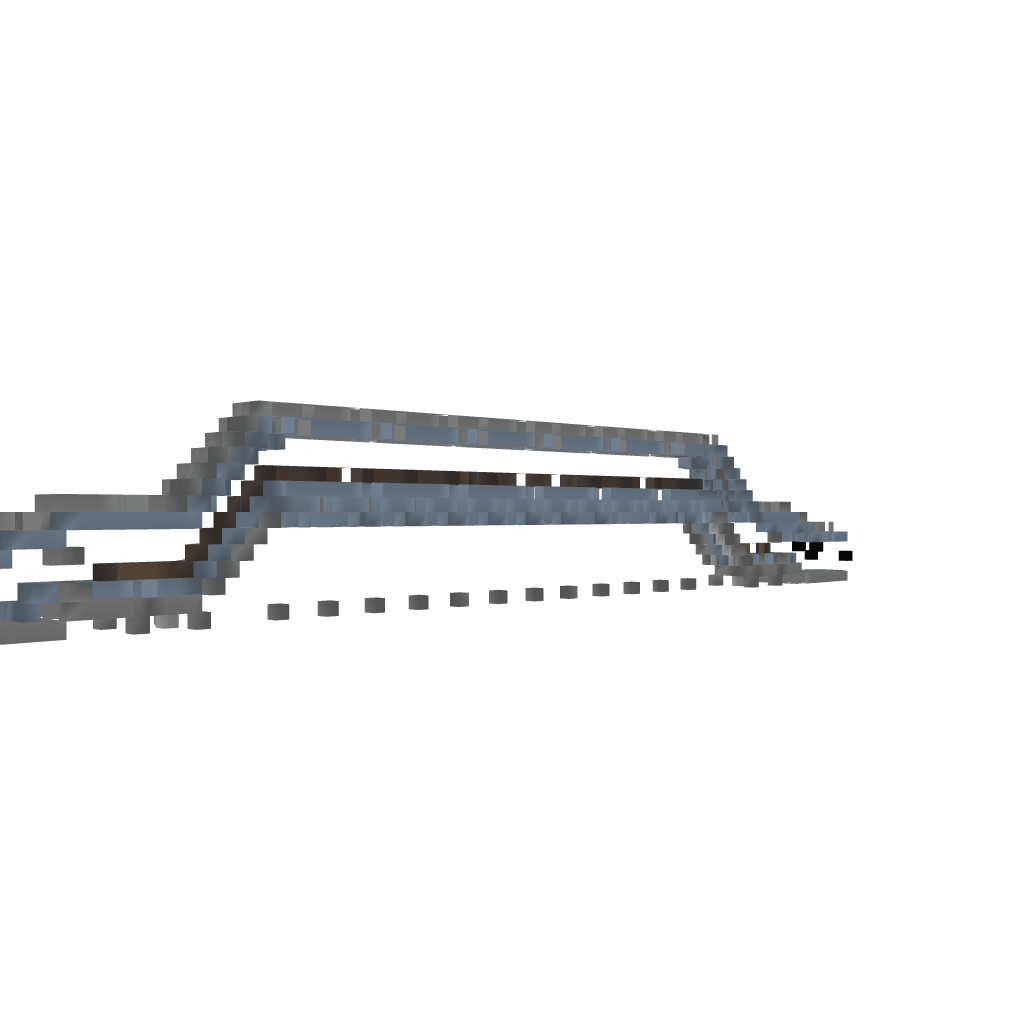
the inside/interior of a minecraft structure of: Advanced Minecart Bridge #1